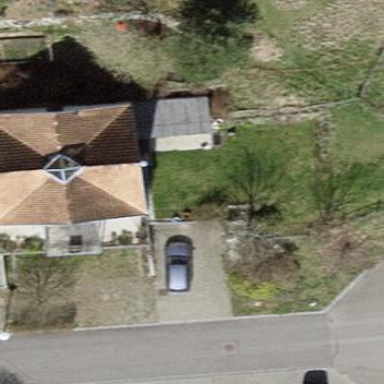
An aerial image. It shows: Detached building.